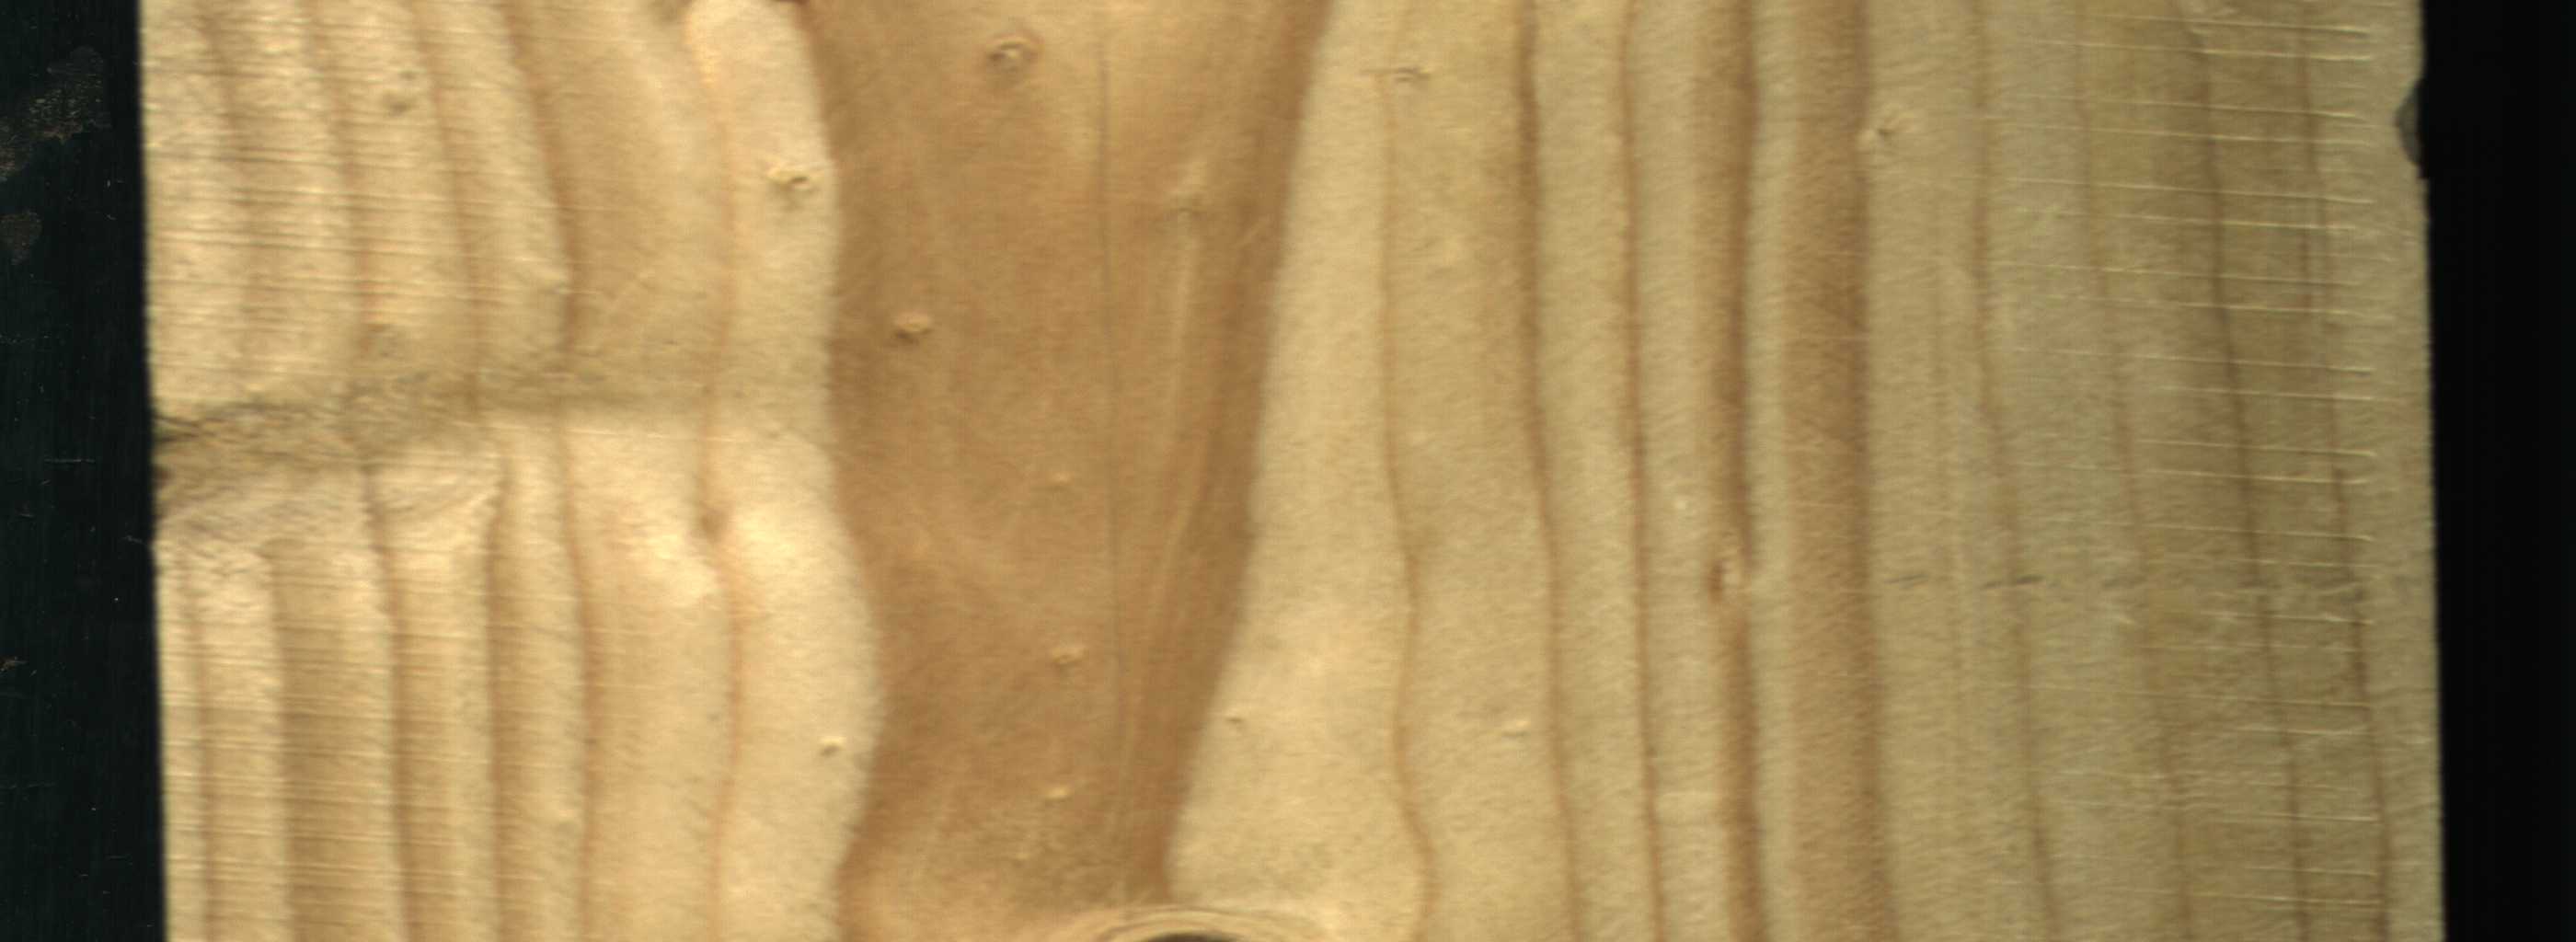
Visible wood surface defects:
Live_Knot